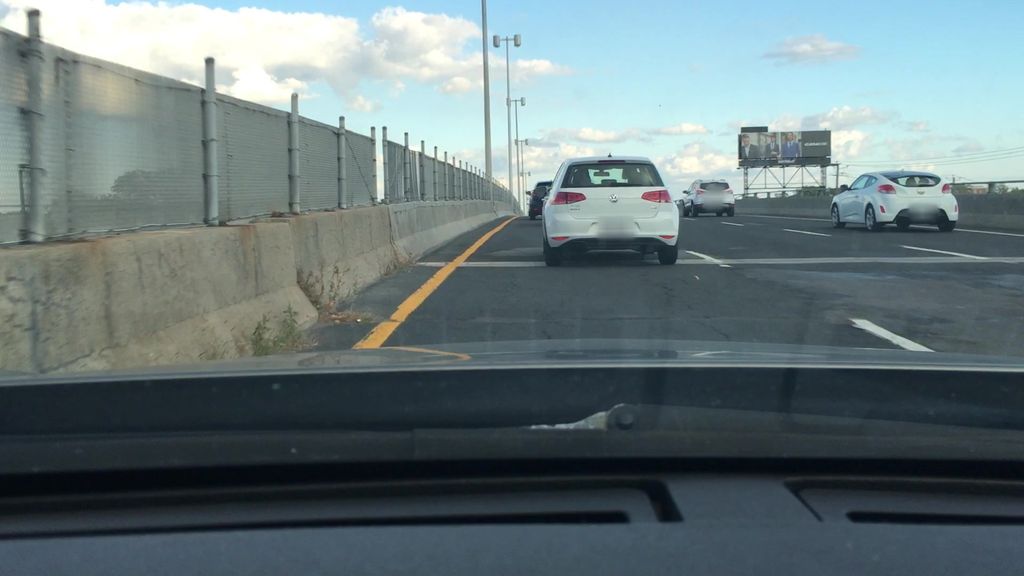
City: montreal